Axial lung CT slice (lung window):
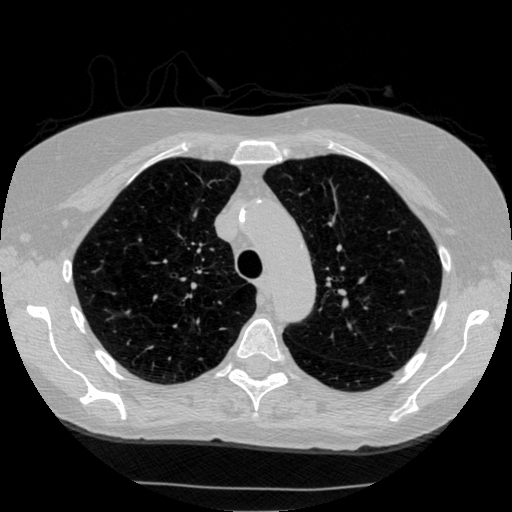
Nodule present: no